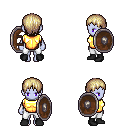
a pixel art fantasy rpg character, female body template, dark elf, purple skin, gold chest armor, white pants, white blonde plain hairstyle, black shoes, shield, four views (front, back, left, right), 2x2 character sprite sheet, small pixel art, hard edges, no anti-aliasing